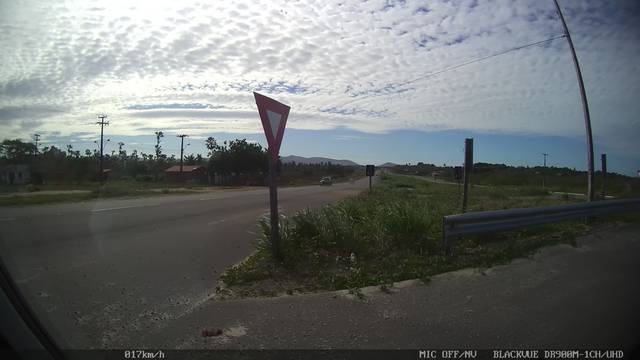
Region: Brazil
Coordinates: -3.709, -38.691